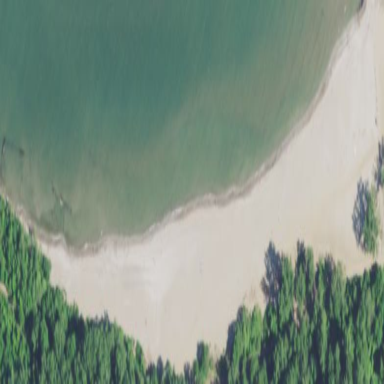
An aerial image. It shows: Sandy beach.